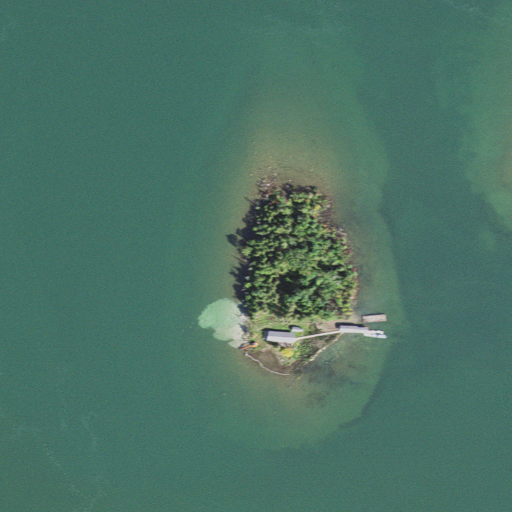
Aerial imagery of island in Michigan named Bay Island containing open water, grassland, and barren land